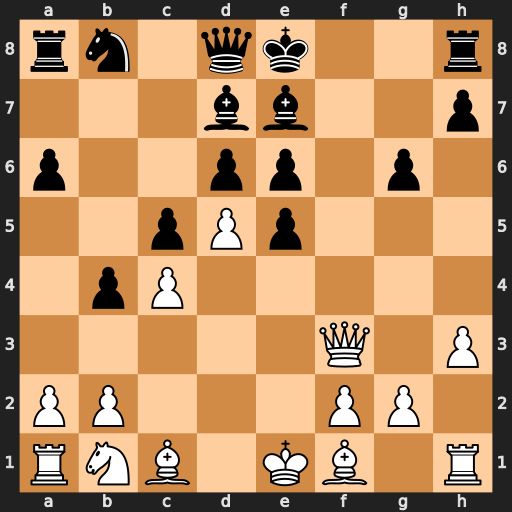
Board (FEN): rn1qk2r/3bb2p/p2pp1p1/2pPp3/1pP5/5Q1P/PP3PP1/RNB1KB1R
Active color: w
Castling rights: KQkq
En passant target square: -
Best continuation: dxe6 Bxe6 Qxa8